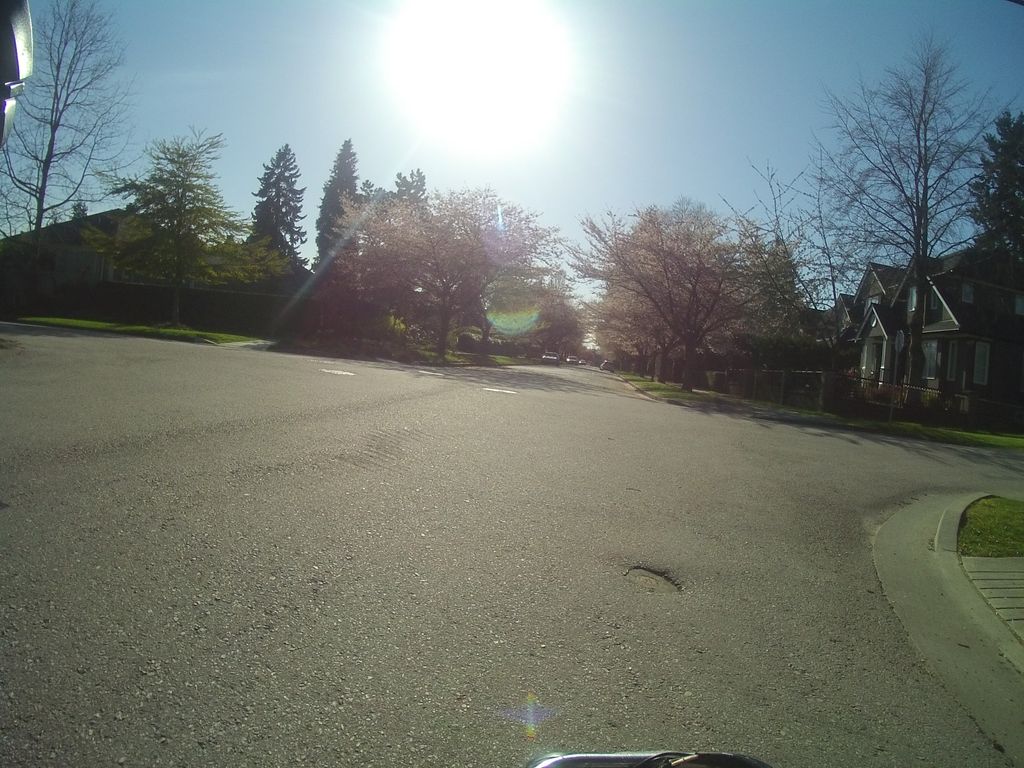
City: vancouver